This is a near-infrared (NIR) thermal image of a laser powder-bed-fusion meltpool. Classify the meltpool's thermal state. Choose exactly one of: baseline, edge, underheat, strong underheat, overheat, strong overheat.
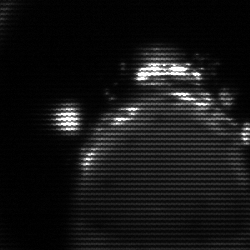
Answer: edge